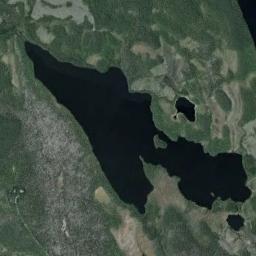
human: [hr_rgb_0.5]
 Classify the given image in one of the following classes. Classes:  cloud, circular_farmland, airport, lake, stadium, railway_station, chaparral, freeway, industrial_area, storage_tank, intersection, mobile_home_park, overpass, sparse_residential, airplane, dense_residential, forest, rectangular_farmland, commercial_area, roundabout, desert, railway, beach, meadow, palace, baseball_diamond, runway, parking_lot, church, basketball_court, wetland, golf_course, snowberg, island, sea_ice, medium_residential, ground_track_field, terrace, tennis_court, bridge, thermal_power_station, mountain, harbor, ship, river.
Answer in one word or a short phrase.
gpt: lake